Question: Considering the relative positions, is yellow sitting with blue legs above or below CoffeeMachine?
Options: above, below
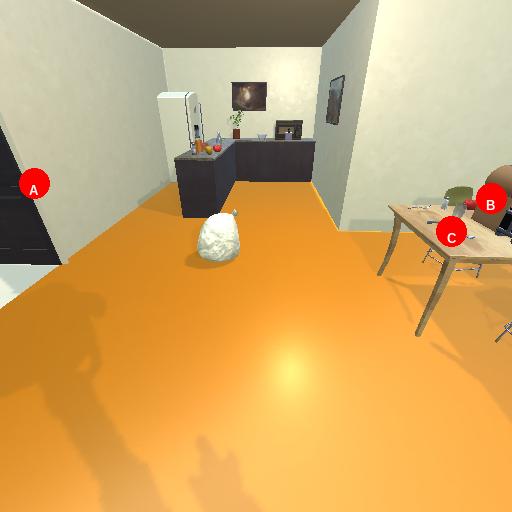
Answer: above